Field crop: maize
Growth stage: 2
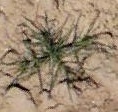
Species: salsola